Brain MRI, modality: ceT1
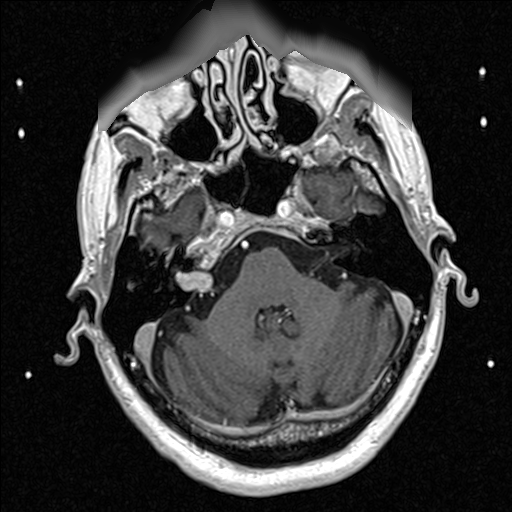